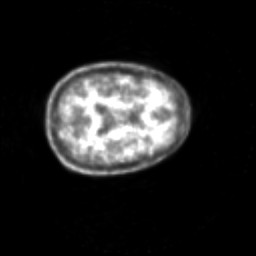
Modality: PET
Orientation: axial
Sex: female
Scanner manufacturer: siemens